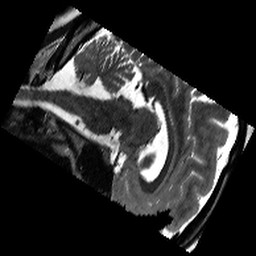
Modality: T2w
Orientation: sagittal